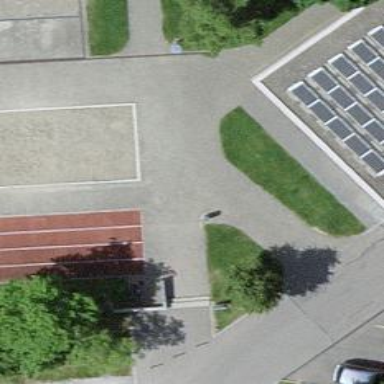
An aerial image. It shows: Footway surfaced with paving stones.